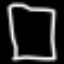
Label: square